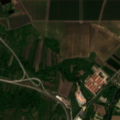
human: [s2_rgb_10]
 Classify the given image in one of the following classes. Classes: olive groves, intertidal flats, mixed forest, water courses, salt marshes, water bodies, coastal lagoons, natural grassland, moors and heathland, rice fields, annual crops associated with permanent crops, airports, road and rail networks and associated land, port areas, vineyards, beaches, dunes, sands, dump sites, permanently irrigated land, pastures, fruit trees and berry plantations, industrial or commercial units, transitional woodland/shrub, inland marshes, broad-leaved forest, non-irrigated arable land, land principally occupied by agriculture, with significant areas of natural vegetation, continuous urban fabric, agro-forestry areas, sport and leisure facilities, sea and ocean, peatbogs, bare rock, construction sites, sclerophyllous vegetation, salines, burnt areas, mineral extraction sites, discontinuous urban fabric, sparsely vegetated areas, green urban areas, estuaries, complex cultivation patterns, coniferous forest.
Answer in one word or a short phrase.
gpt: fruit trees and berry plantations, complex cultivation patterns, land principally occupied by agriculture, with significant areas of natural vegetation, broad-leaved forest